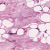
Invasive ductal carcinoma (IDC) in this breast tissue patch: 0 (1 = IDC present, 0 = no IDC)